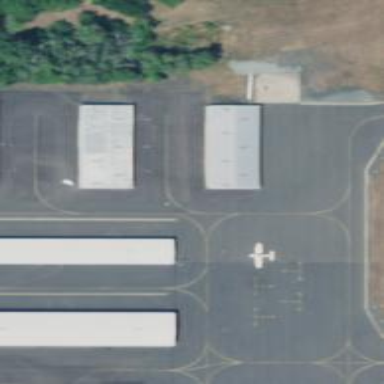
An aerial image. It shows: Image of taxiway at airport.